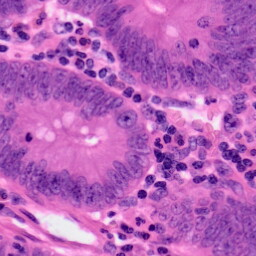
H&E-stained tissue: Colon